Question: I have a ViewPager which contains several TextViews inside its fragment which they have different font sizes.
In addition, I got buttons for increase/decreasing font size which calculate font size of each textView by adding its default size plus a value called STEP (which changes by inc/dec font size button).
My problem is if a view is displayed for first time after applying size changes, It will create textViews in desired size during onCreateView() however if fragment was cached already and onCreateView is not called again, I don't know how to update their textViews considering only one of cached fragments is displaying on screen (and i can update it with no problem) but others are not displayed (I don't know if they are attached to activity or not in this case).
In other words how can i detect which fragments are cached by ViewPager and their onCreateView already called (these are fragments which update to their views must be applied). I marked them in light green with question marks in below picture:
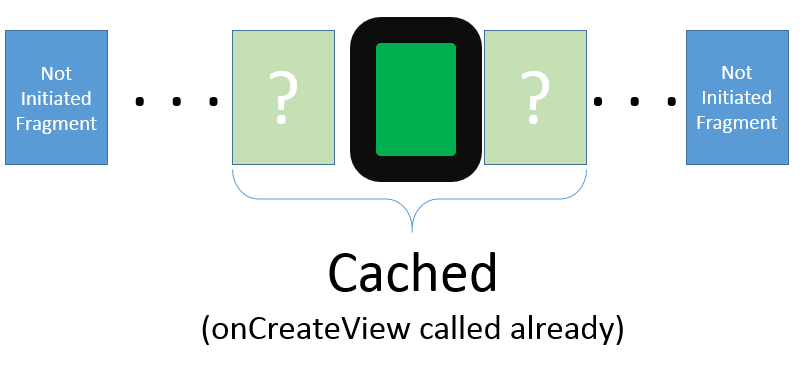
Answer: In order to have a list of cached items by ViewPager I changed my Custom Adapter which an extension FragmentStatePagerAdapter:
1. Add a HashMap<Integer, FragmentDipsplayPageContent> cachedFragmentHashMap to my adapter
2. Update getItem() method like this public Fragment getItem(int index) {
Fragment fragment = new FragmentDipsplayPageContent();
Bundle args = new Bundle();
args.putInt("INDEX", index);
fragment.setArguments(args);
cachedFragmentHashMap.put(index,fragment);
return fragment;
}
3. Update destroyItem() method of adapter like this @Override
public void destroyItem(ViewGroup container, int position, Object object) {
super.destroyItem(container, position, object);
//add this line to remove fragments wiped from ViewPager cache
cachedFragmentHashMap.remove(position);
}
4. Add a getter to access HashMap of cached Fragments from activity: public HashMap<Integer, FragmentDipsplayPageContent> getCachedFragmentHashMap() {
return cachedFragmentHashMap;
}
5. update using this collection inside activity: private void increaseFontSizeForCachedFragments() {
HashMap<Integer, FragmentDipsplayPageContent> cachedFragmentsHashMap = adapterViewPager
.getCachedFragmentHashMap();
Collection<FragmentDipsplayPageContent> fragmentsCollection = cachedFragmentsHashMap
.values();
for (FragmentDipsplayPageContent fragmentDipsplayPageContent : fragmentsCollection) {
//update views of fragment
fragmentDipsplayPageContent.increasTextFontSize();
}
}
This way all cached fragments including visible and off-screen fragments are updated.